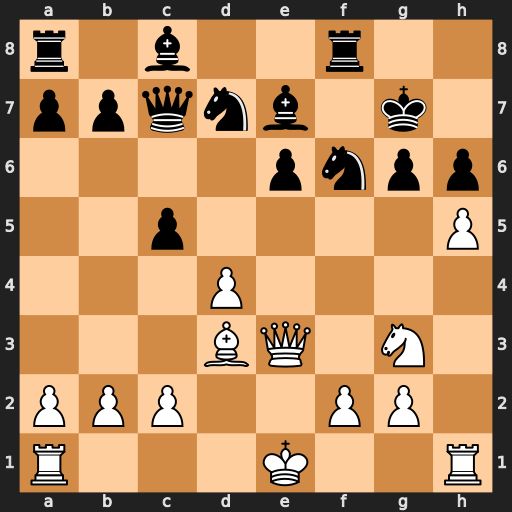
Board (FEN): r1b2r2/ppqnb1k1/4pnpp/2p4P/3P4/3BQ1N1/PPP2PP1/R3K2R
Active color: w
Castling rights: KQ
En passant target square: -
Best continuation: hxg6 Rh8 Qxe6